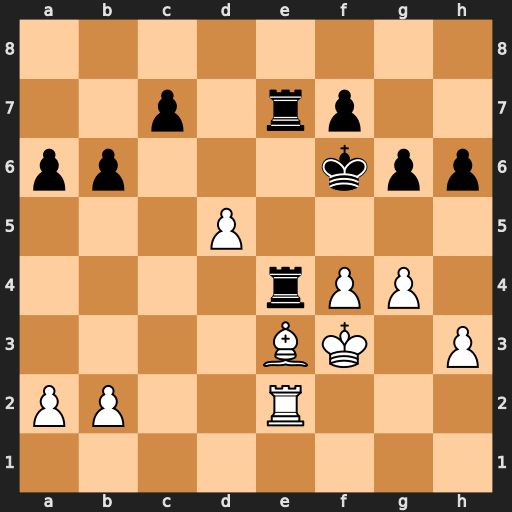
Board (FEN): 8/2p1rp2/pp3kpp/3P4/4rPP1/4BK1P/PP2R3/8
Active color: w
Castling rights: -
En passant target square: -
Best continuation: Bd2 Rxe2 Bc3+ R2e5 fxe5+ Kg7 d6